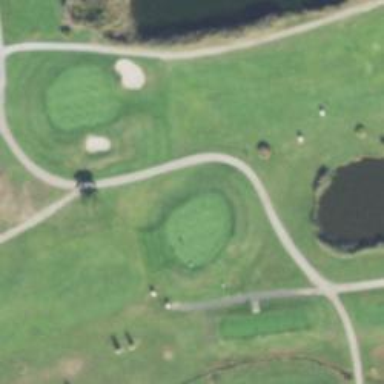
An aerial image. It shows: View of golf hole.